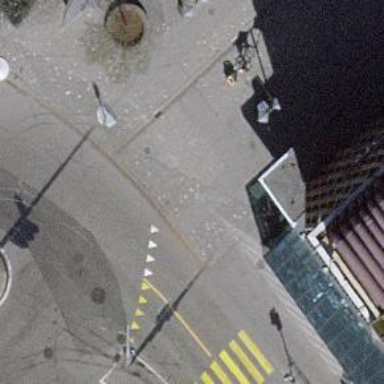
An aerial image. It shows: Pedestrian road with asphalt surface.